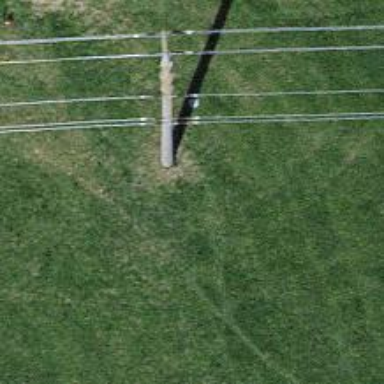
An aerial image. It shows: Power pole.